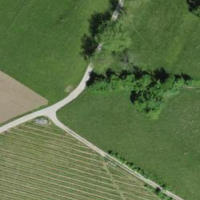
EUNIS habitat code: 24
Species observed at this site:
Cirsium vulgare
Pseudochorthippus parallelus
Phaneroptera nana
Chorthippus brunneus
Lamium galeobdolon